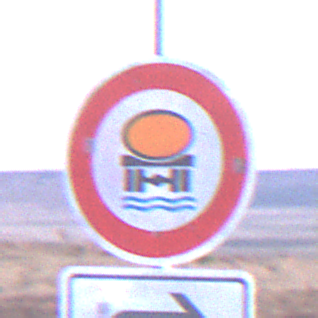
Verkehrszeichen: VerbotFahrzeugeWassergefaehrdenderLadung
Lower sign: RichtungsangabeDurchPfeile5
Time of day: SunriseSunset
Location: Outdoor (Nature)
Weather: Clear
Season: NotSpecified
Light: Natural